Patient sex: M
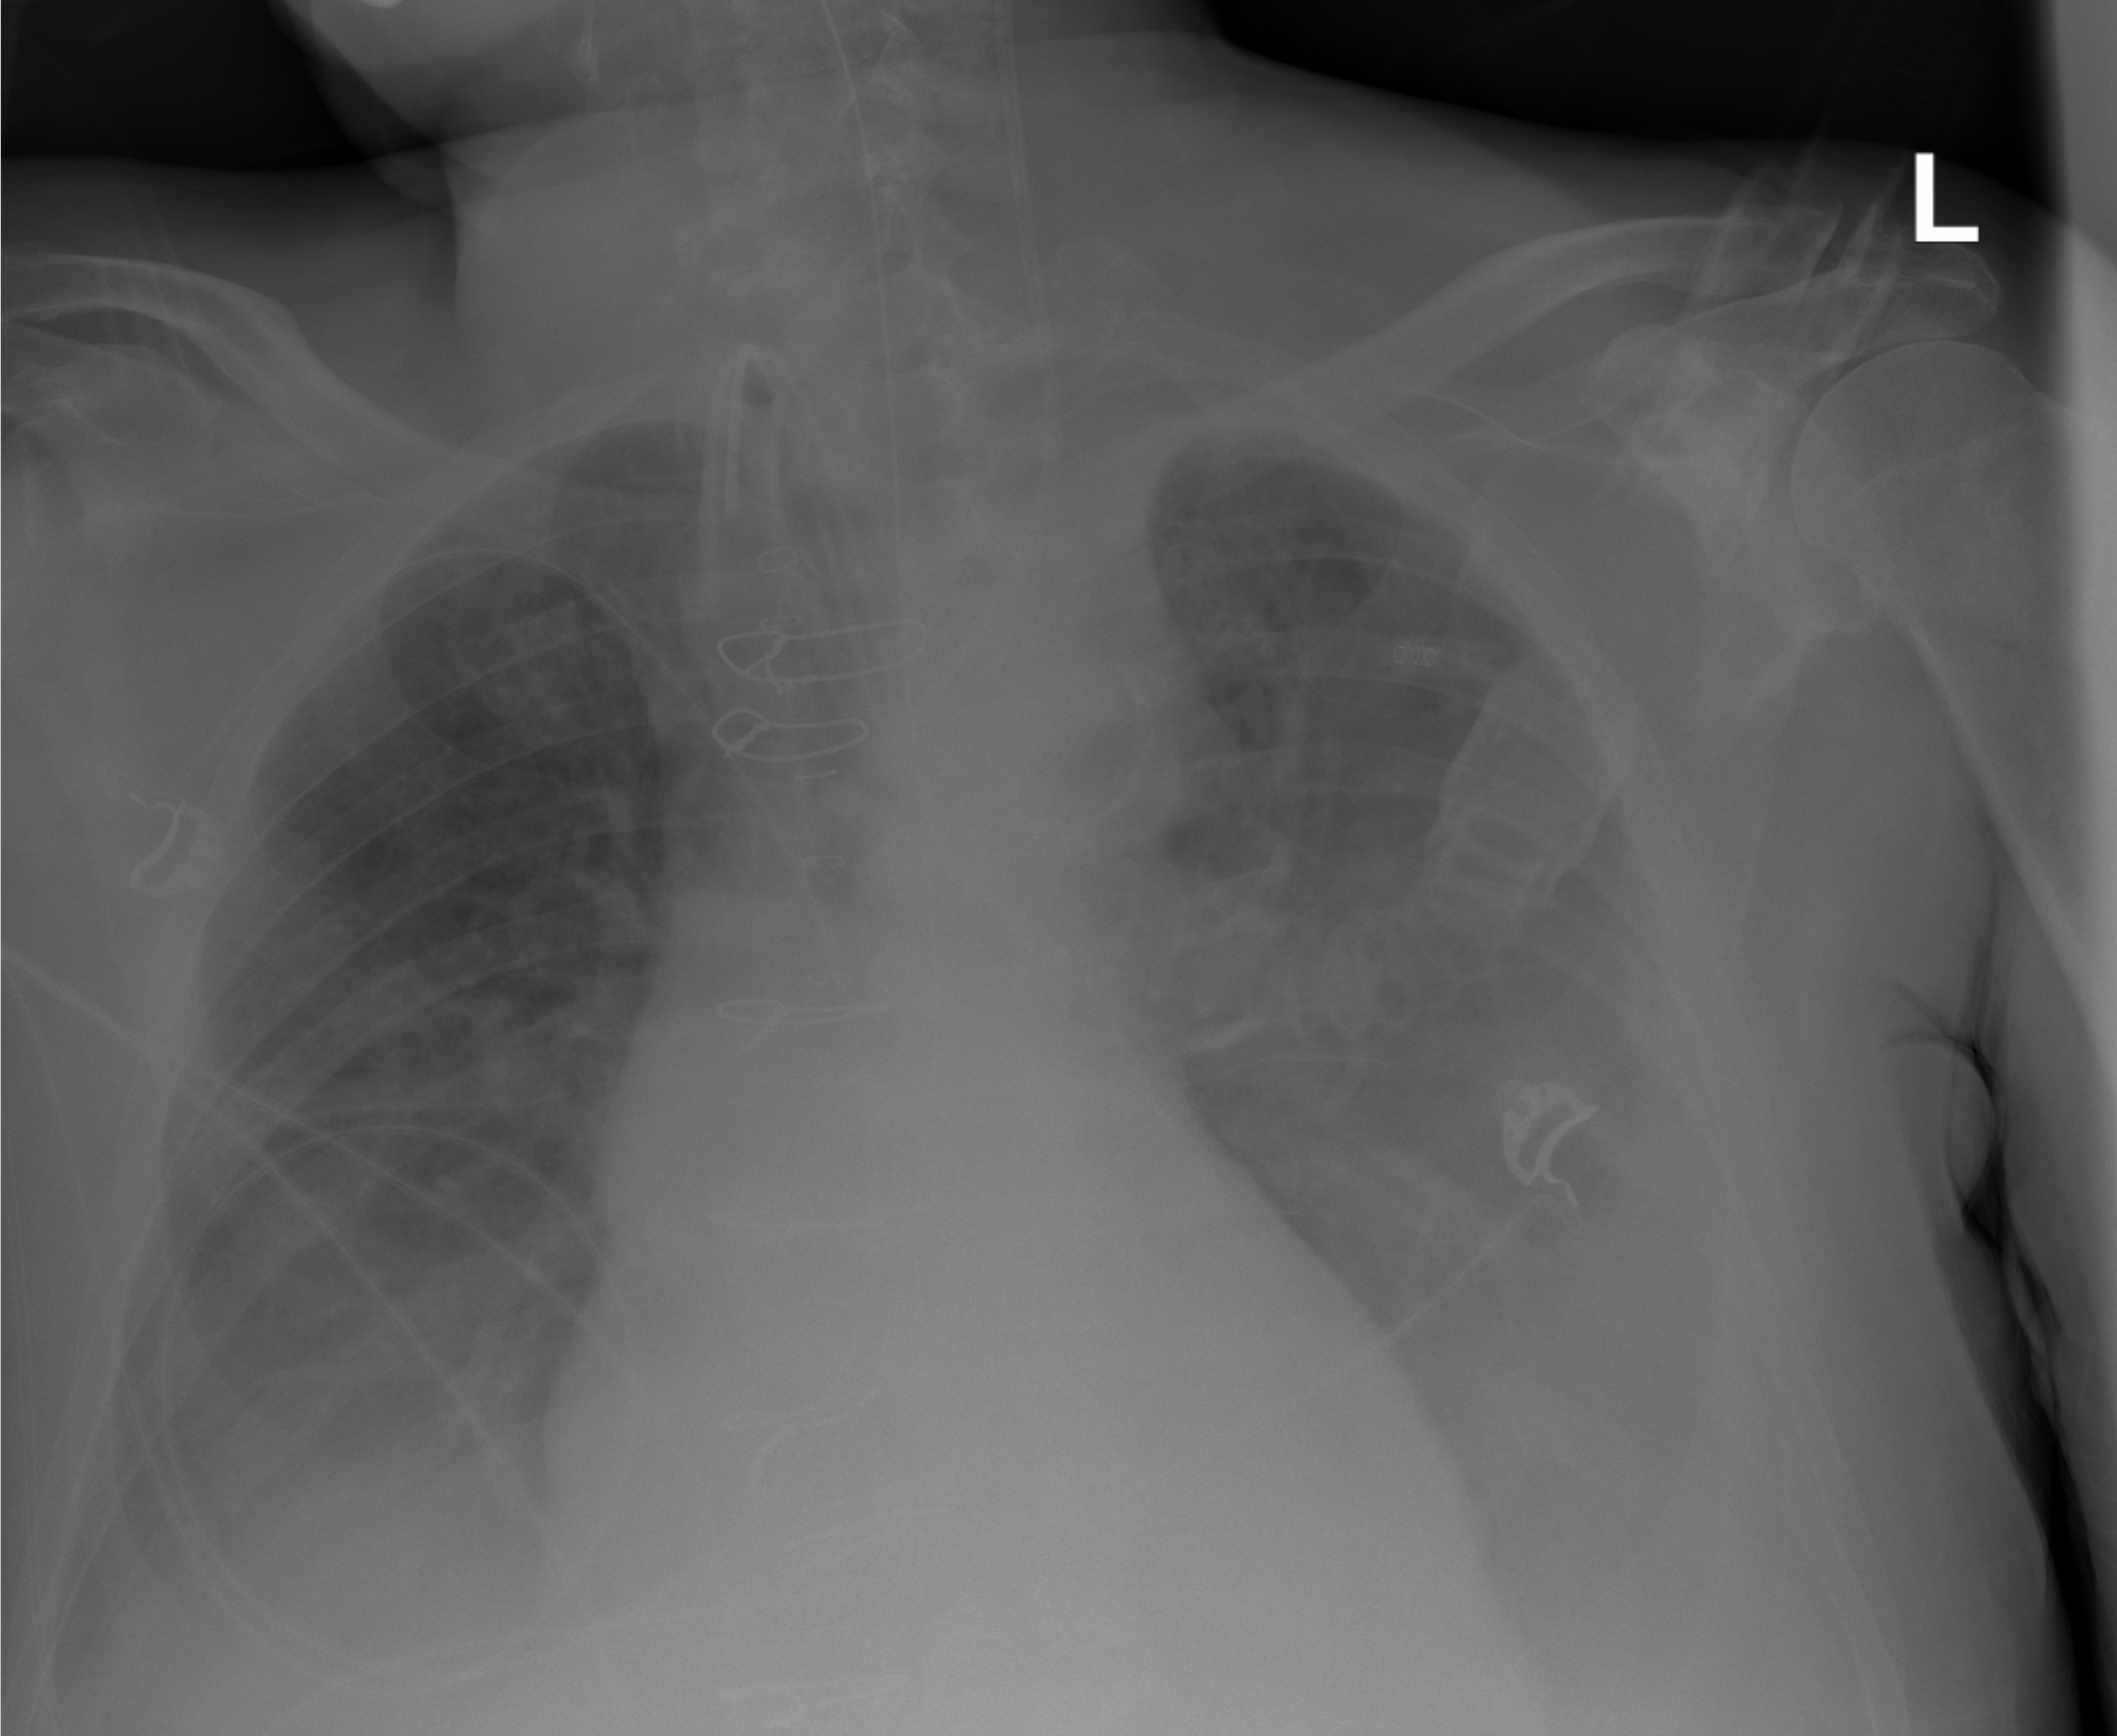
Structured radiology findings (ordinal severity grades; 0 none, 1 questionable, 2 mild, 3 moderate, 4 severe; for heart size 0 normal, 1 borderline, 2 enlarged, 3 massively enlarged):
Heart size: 2
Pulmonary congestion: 2
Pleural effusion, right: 2
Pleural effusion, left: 3
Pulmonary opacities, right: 0
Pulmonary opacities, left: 0
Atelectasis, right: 2
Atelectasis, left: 3